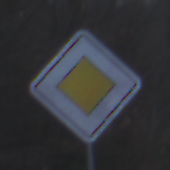
Verkehrszeichen: Vorfahrtsstrasse
Umgebung: Outdoor, Nature
Tageszeit: MorningAfternoon
Wetter: Overcast
Licht: Natural
Jahreszeit: Winter
Kontrast: LowContrast